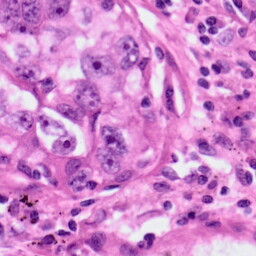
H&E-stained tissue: Lung